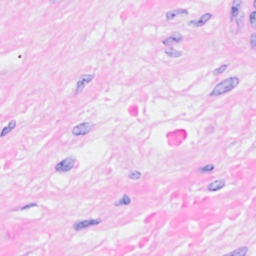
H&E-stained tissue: Breast